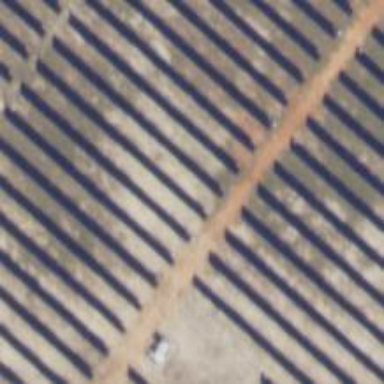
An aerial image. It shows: Solar power generator utilizing photovoltaic technology with solar photovoltaic panels.